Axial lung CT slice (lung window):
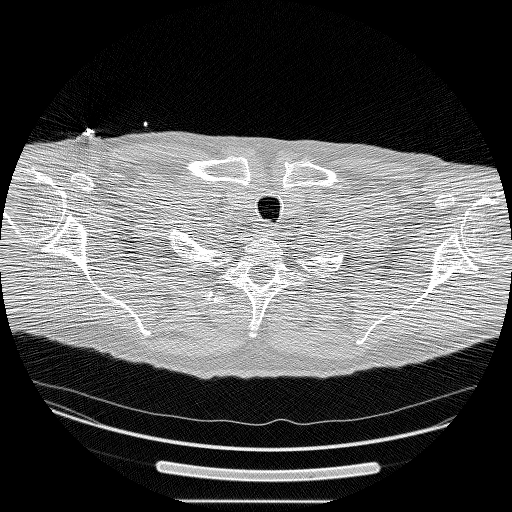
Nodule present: no